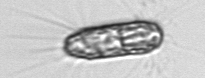
Label: Corethron_hystrix